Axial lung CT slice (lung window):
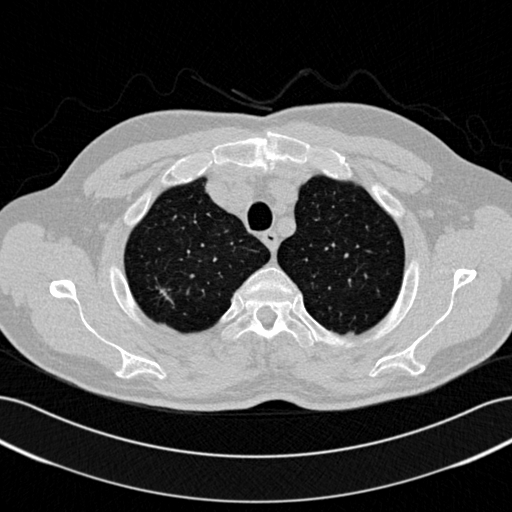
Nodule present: yes
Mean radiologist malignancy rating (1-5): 2.5